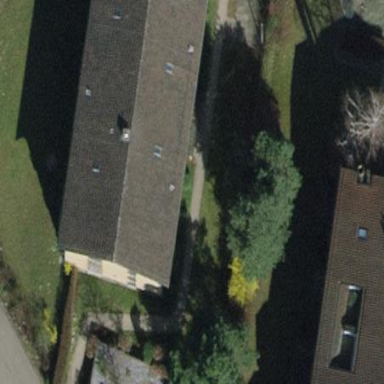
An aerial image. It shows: Building with gabled roof.